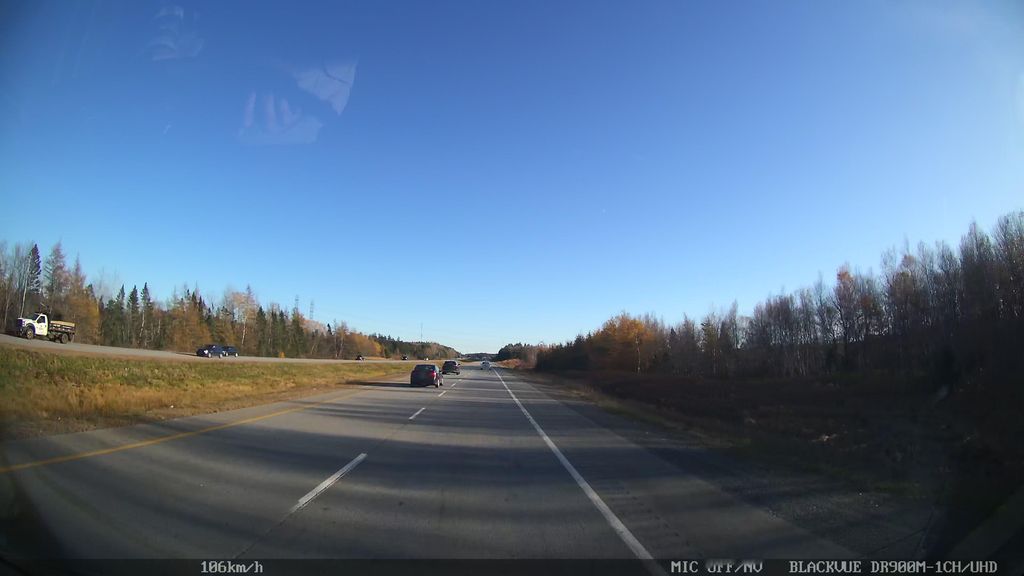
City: halifax